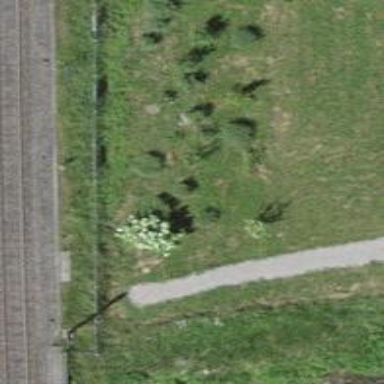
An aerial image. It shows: Shrub in its natural environment.